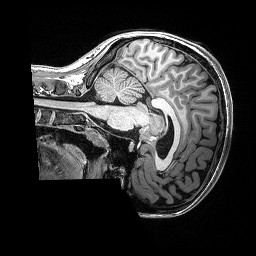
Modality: T1w
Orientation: sagittal
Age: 21
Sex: female
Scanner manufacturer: siemens
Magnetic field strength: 3 T
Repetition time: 2.53 s
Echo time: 0.0033 s